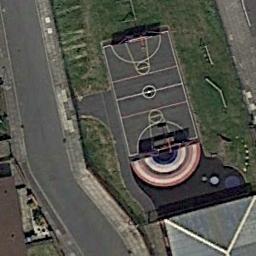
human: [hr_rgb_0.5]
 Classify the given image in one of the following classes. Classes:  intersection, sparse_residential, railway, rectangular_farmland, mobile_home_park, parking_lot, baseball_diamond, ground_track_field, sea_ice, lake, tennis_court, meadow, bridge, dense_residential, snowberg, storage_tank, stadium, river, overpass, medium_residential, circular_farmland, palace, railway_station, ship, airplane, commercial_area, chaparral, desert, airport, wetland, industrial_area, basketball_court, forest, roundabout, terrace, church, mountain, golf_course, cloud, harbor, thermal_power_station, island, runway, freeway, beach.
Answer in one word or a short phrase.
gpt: basketball_court